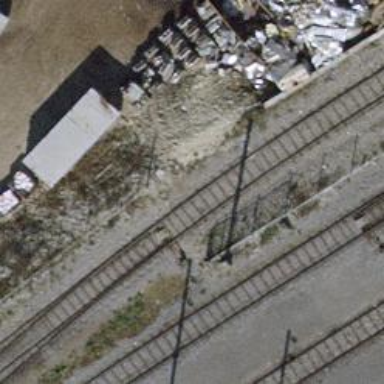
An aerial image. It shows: Railway switch.